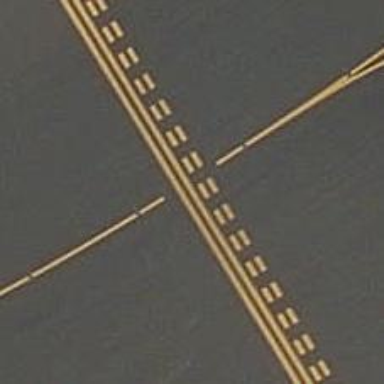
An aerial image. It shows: Runway holding position.